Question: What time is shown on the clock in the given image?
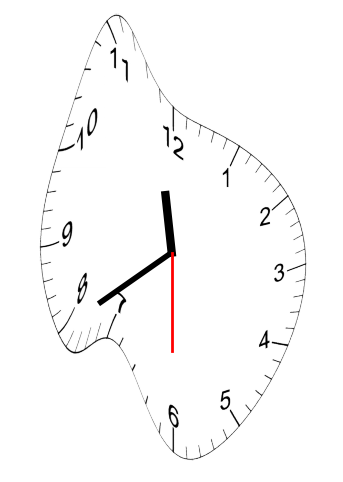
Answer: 11:39:30